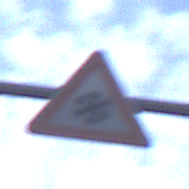
Verkehrszeichen: SchneeOderEisglaette
Umgebung: Outdoor, Nature
Tageszeit: MorningAfternoon
Wetter: Overcast
Licht: Natural
Jahreszeit: Winter
Kontrast: LowContrast